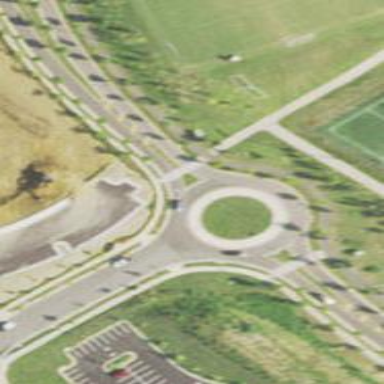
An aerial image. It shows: Marked crossing on footway.